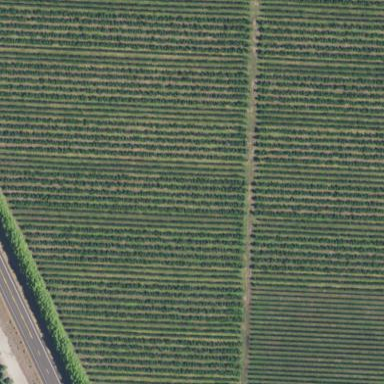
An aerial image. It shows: Vineyard where grapes are grown.